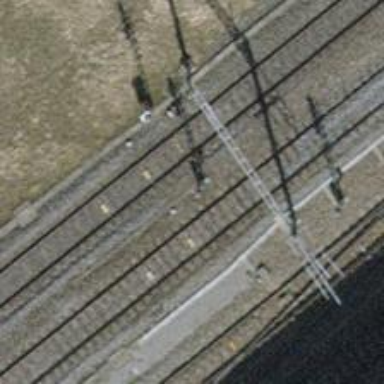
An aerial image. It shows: Railway signal.